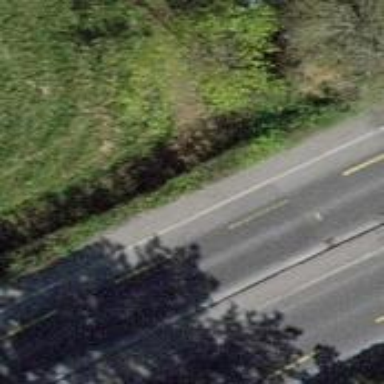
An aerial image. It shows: Asphalt sidewalk.